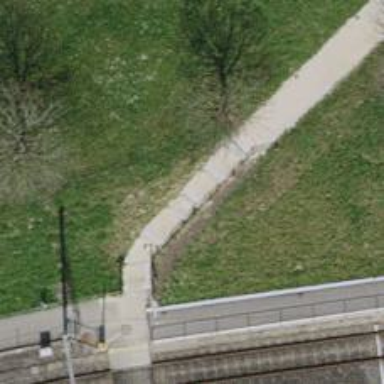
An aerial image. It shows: Set of compacted steps along the road.